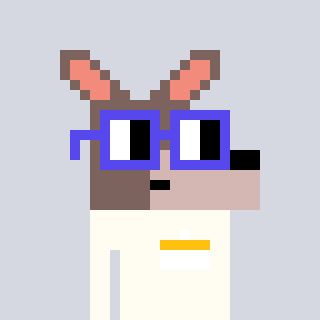
a pixel art character with square blue glasses, a kangaroo-shaped head and a grayscale-colored body on a cool background